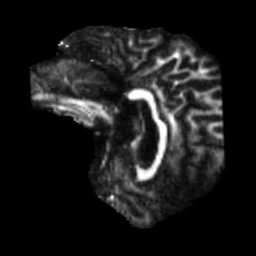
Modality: FA
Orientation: sagittal
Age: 47
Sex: male
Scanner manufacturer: siemens
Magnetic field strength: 3 T
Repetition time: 5.47 s
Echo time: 0.0854 s